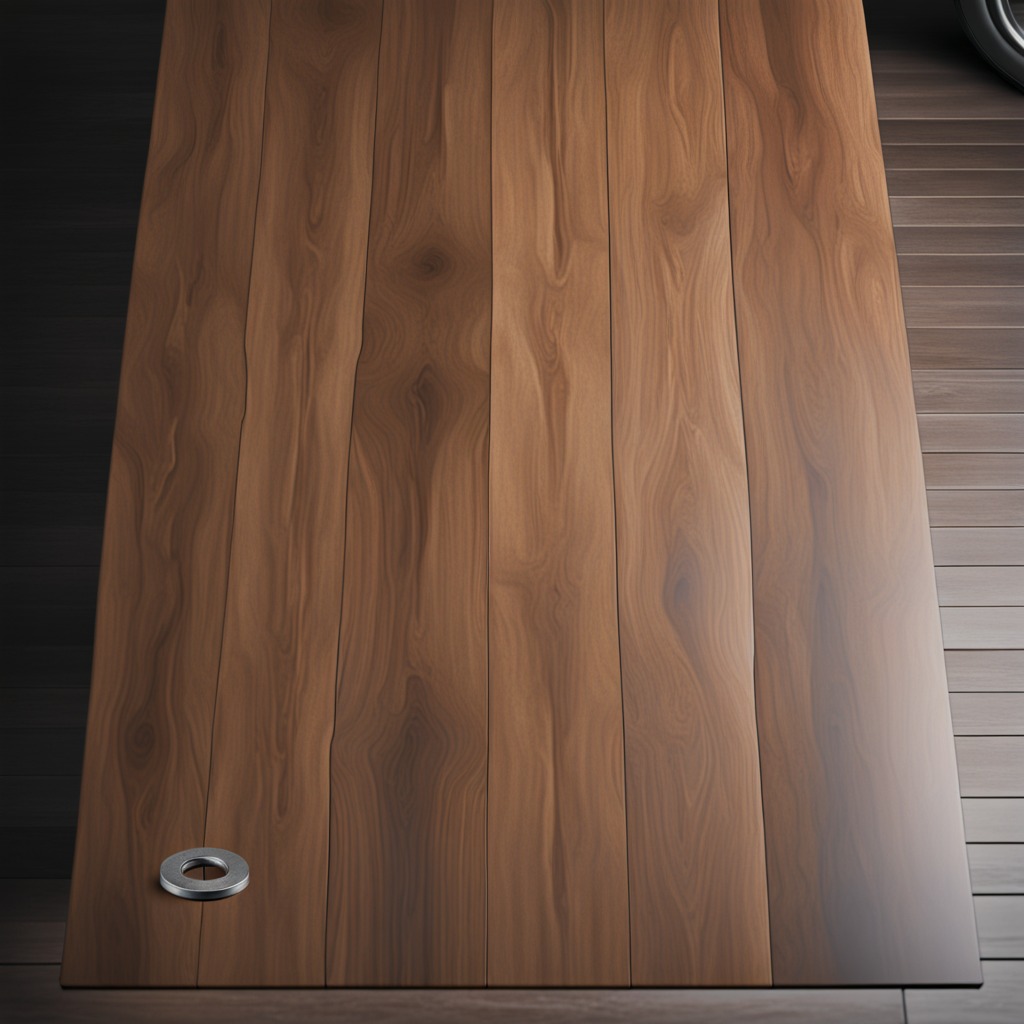
A flat metal washer is lying on the wooden table in a vintage motorcycle garage.